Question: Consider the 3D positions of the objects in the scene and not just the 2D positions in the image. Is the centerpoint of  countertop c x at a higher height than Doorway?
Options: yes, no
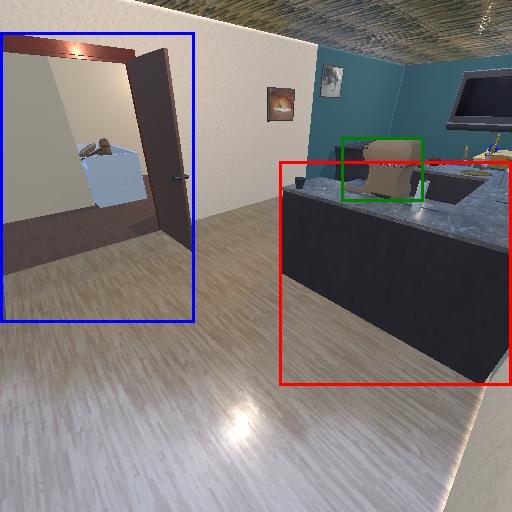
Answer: yes